Interaction volume radius: 5 \u00c5
Interaction volume height: 10 \u00c5
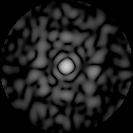
Disorder parameter: 0.8819